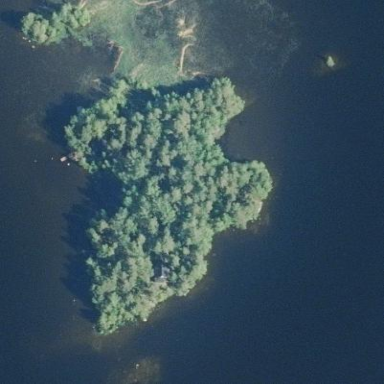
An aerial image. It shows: Islet.